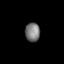
Tissue: lung
Cell type: Others
Senescence score: 0.2258
Nuclear area (px): 272
Mean DAPI intensity: 121.603